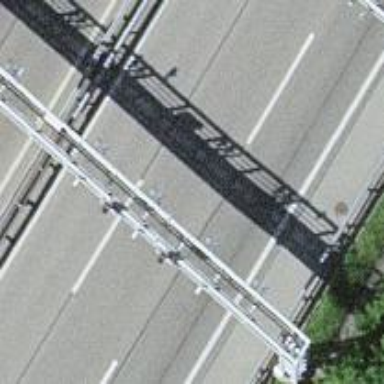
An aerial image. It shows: Gantry structure.